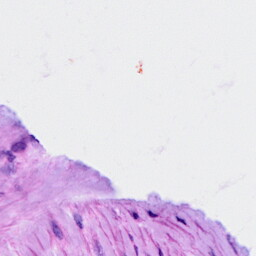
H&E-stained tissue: Ovarian